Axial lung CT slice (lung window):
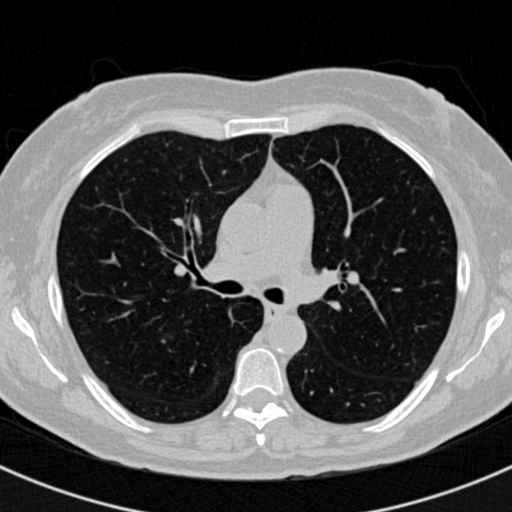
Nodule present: no